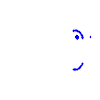
Particle: kaon